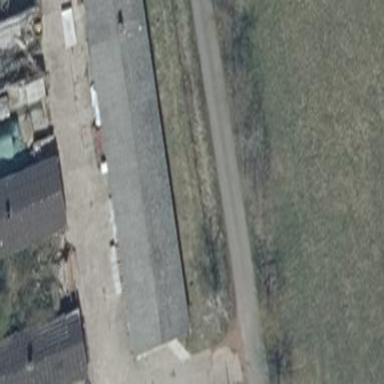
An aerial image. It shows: Gabled roof on farm auxiliary building.